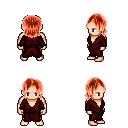
a pixel art fantasy rpg character, male body template, human, light skin, red robe, gold greaves, red long bangs hairstyle, four views (front, back, left, right), 2x2 character sprite sheet, small pixel art, hard edges, no anti-aliasing